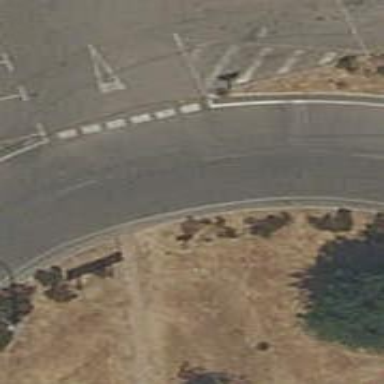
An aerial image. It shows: Tertiary road leading to roundabout.